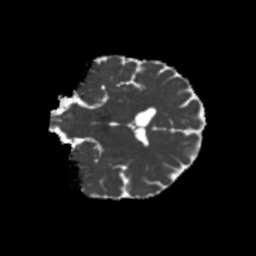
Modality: MD
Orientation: coronal
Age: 42
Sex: male
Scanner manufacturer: siemens
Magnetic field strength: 3 T
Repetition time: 5.25 s
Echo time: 0.08 s